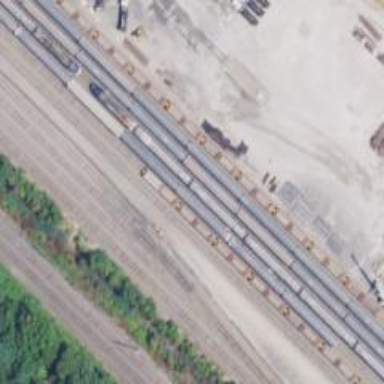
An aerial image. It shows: Railway yard used for servicing trains.